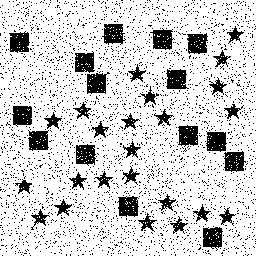
Squares: 15
Triangles: 0
Stars: 23
Total shapes: 38